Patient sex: F
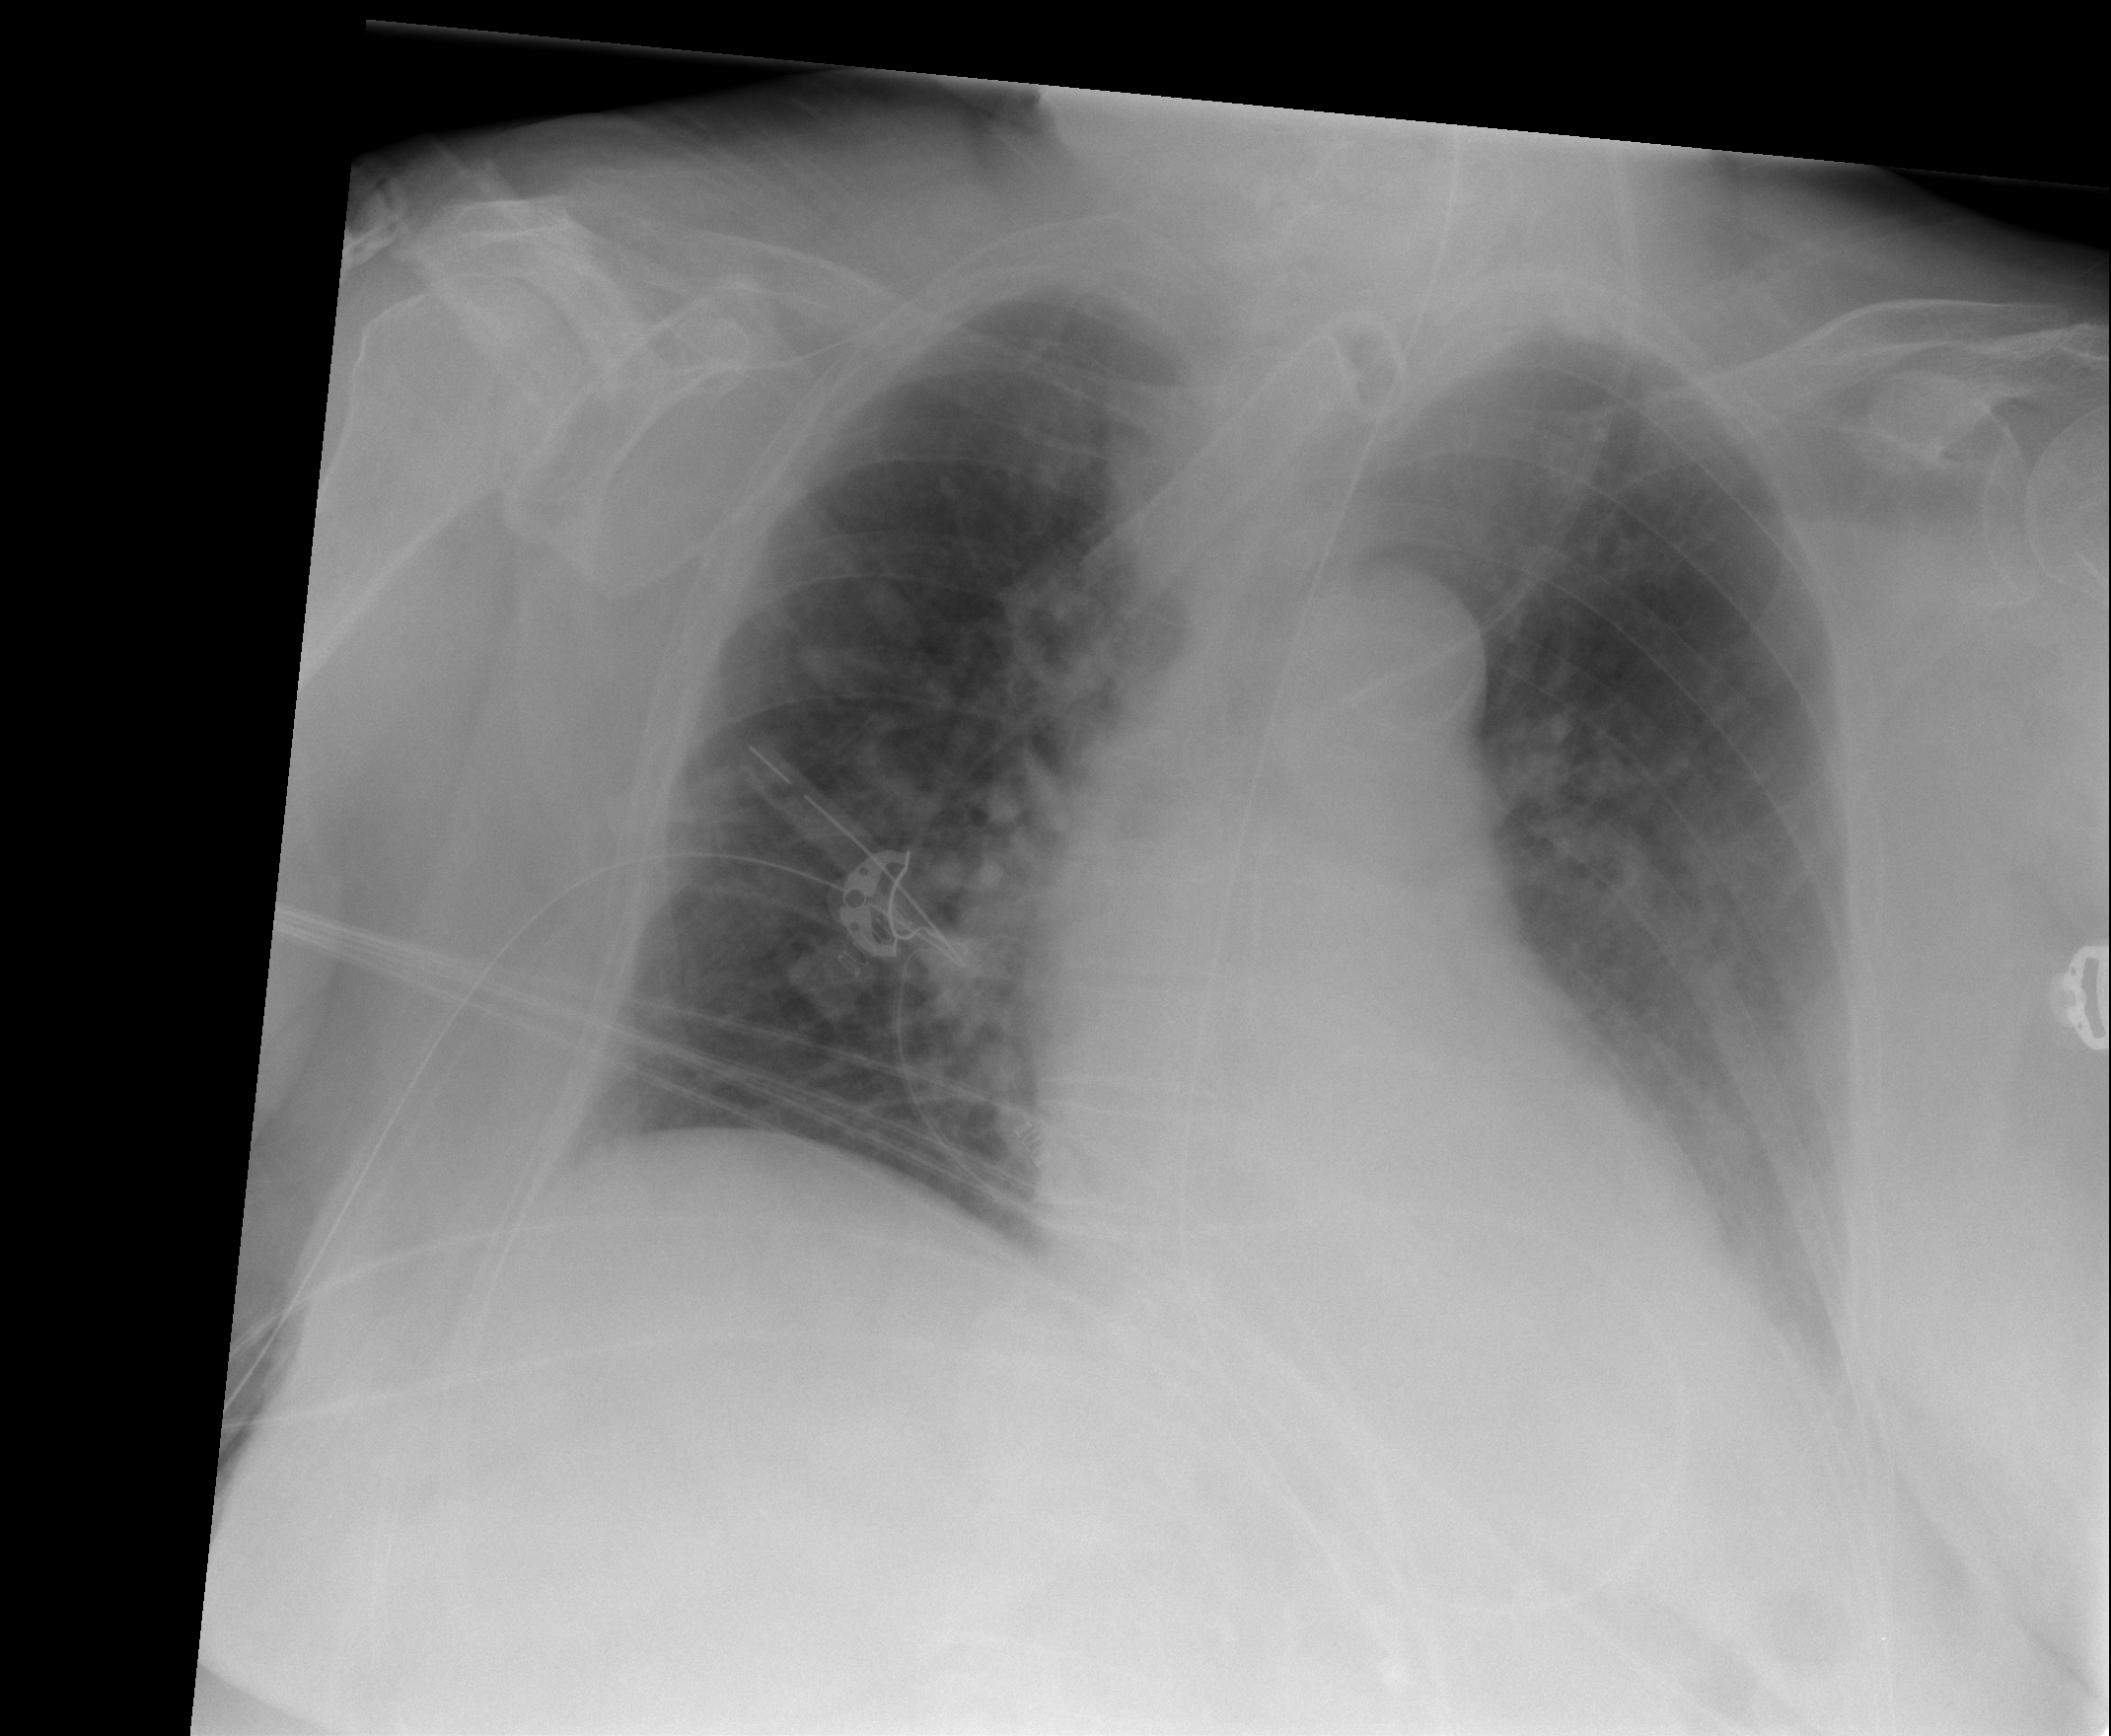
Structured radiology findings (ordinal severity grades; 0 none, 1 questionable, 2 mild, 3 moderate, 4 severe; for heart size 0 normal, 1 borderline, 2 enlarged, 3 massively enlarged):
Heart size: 1
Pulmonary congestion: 2
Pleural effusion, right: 0
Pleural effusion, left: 2
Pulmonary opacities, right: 0
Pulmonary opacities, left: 0
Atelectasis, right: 0
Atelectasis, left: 2